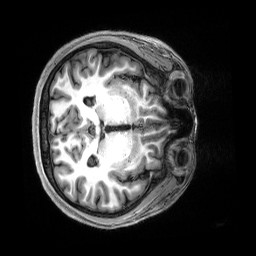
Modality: T1w
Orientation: axial
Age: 21
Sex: female
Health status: healthy
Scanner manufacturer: siemens
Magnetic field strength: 3 T
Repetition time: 2.5 s
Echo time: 0.00222 s